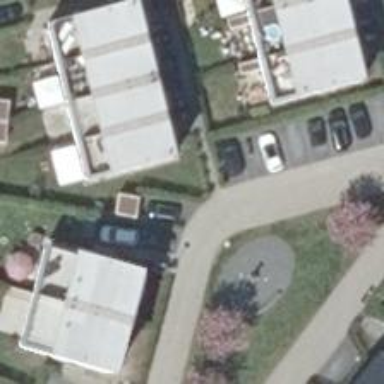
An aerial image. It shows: Living street with no sidewalk.